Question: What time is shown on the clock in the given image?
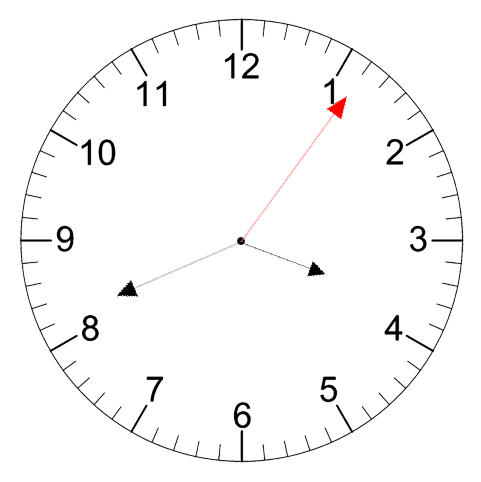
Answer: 03:41:06